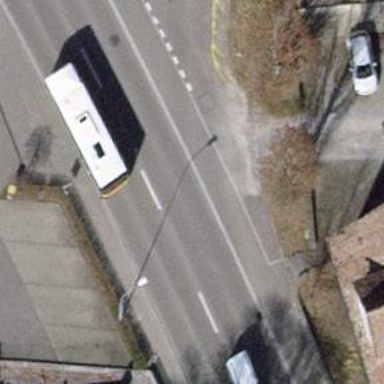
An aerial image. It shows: Public transport stop position.